Field crop: maize
Growth stage: 2
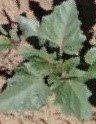
Species: datura